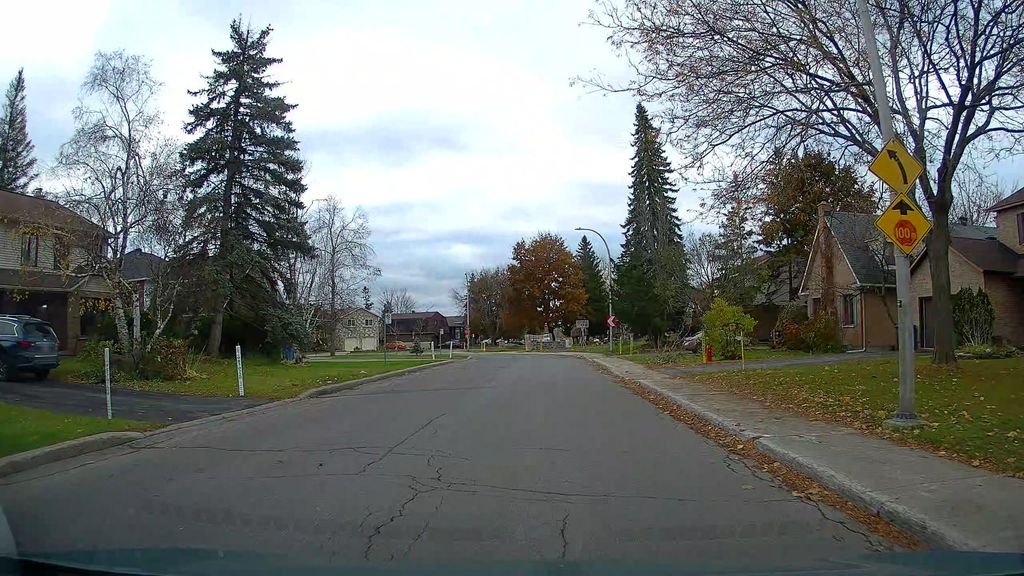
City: montreal